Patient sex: M
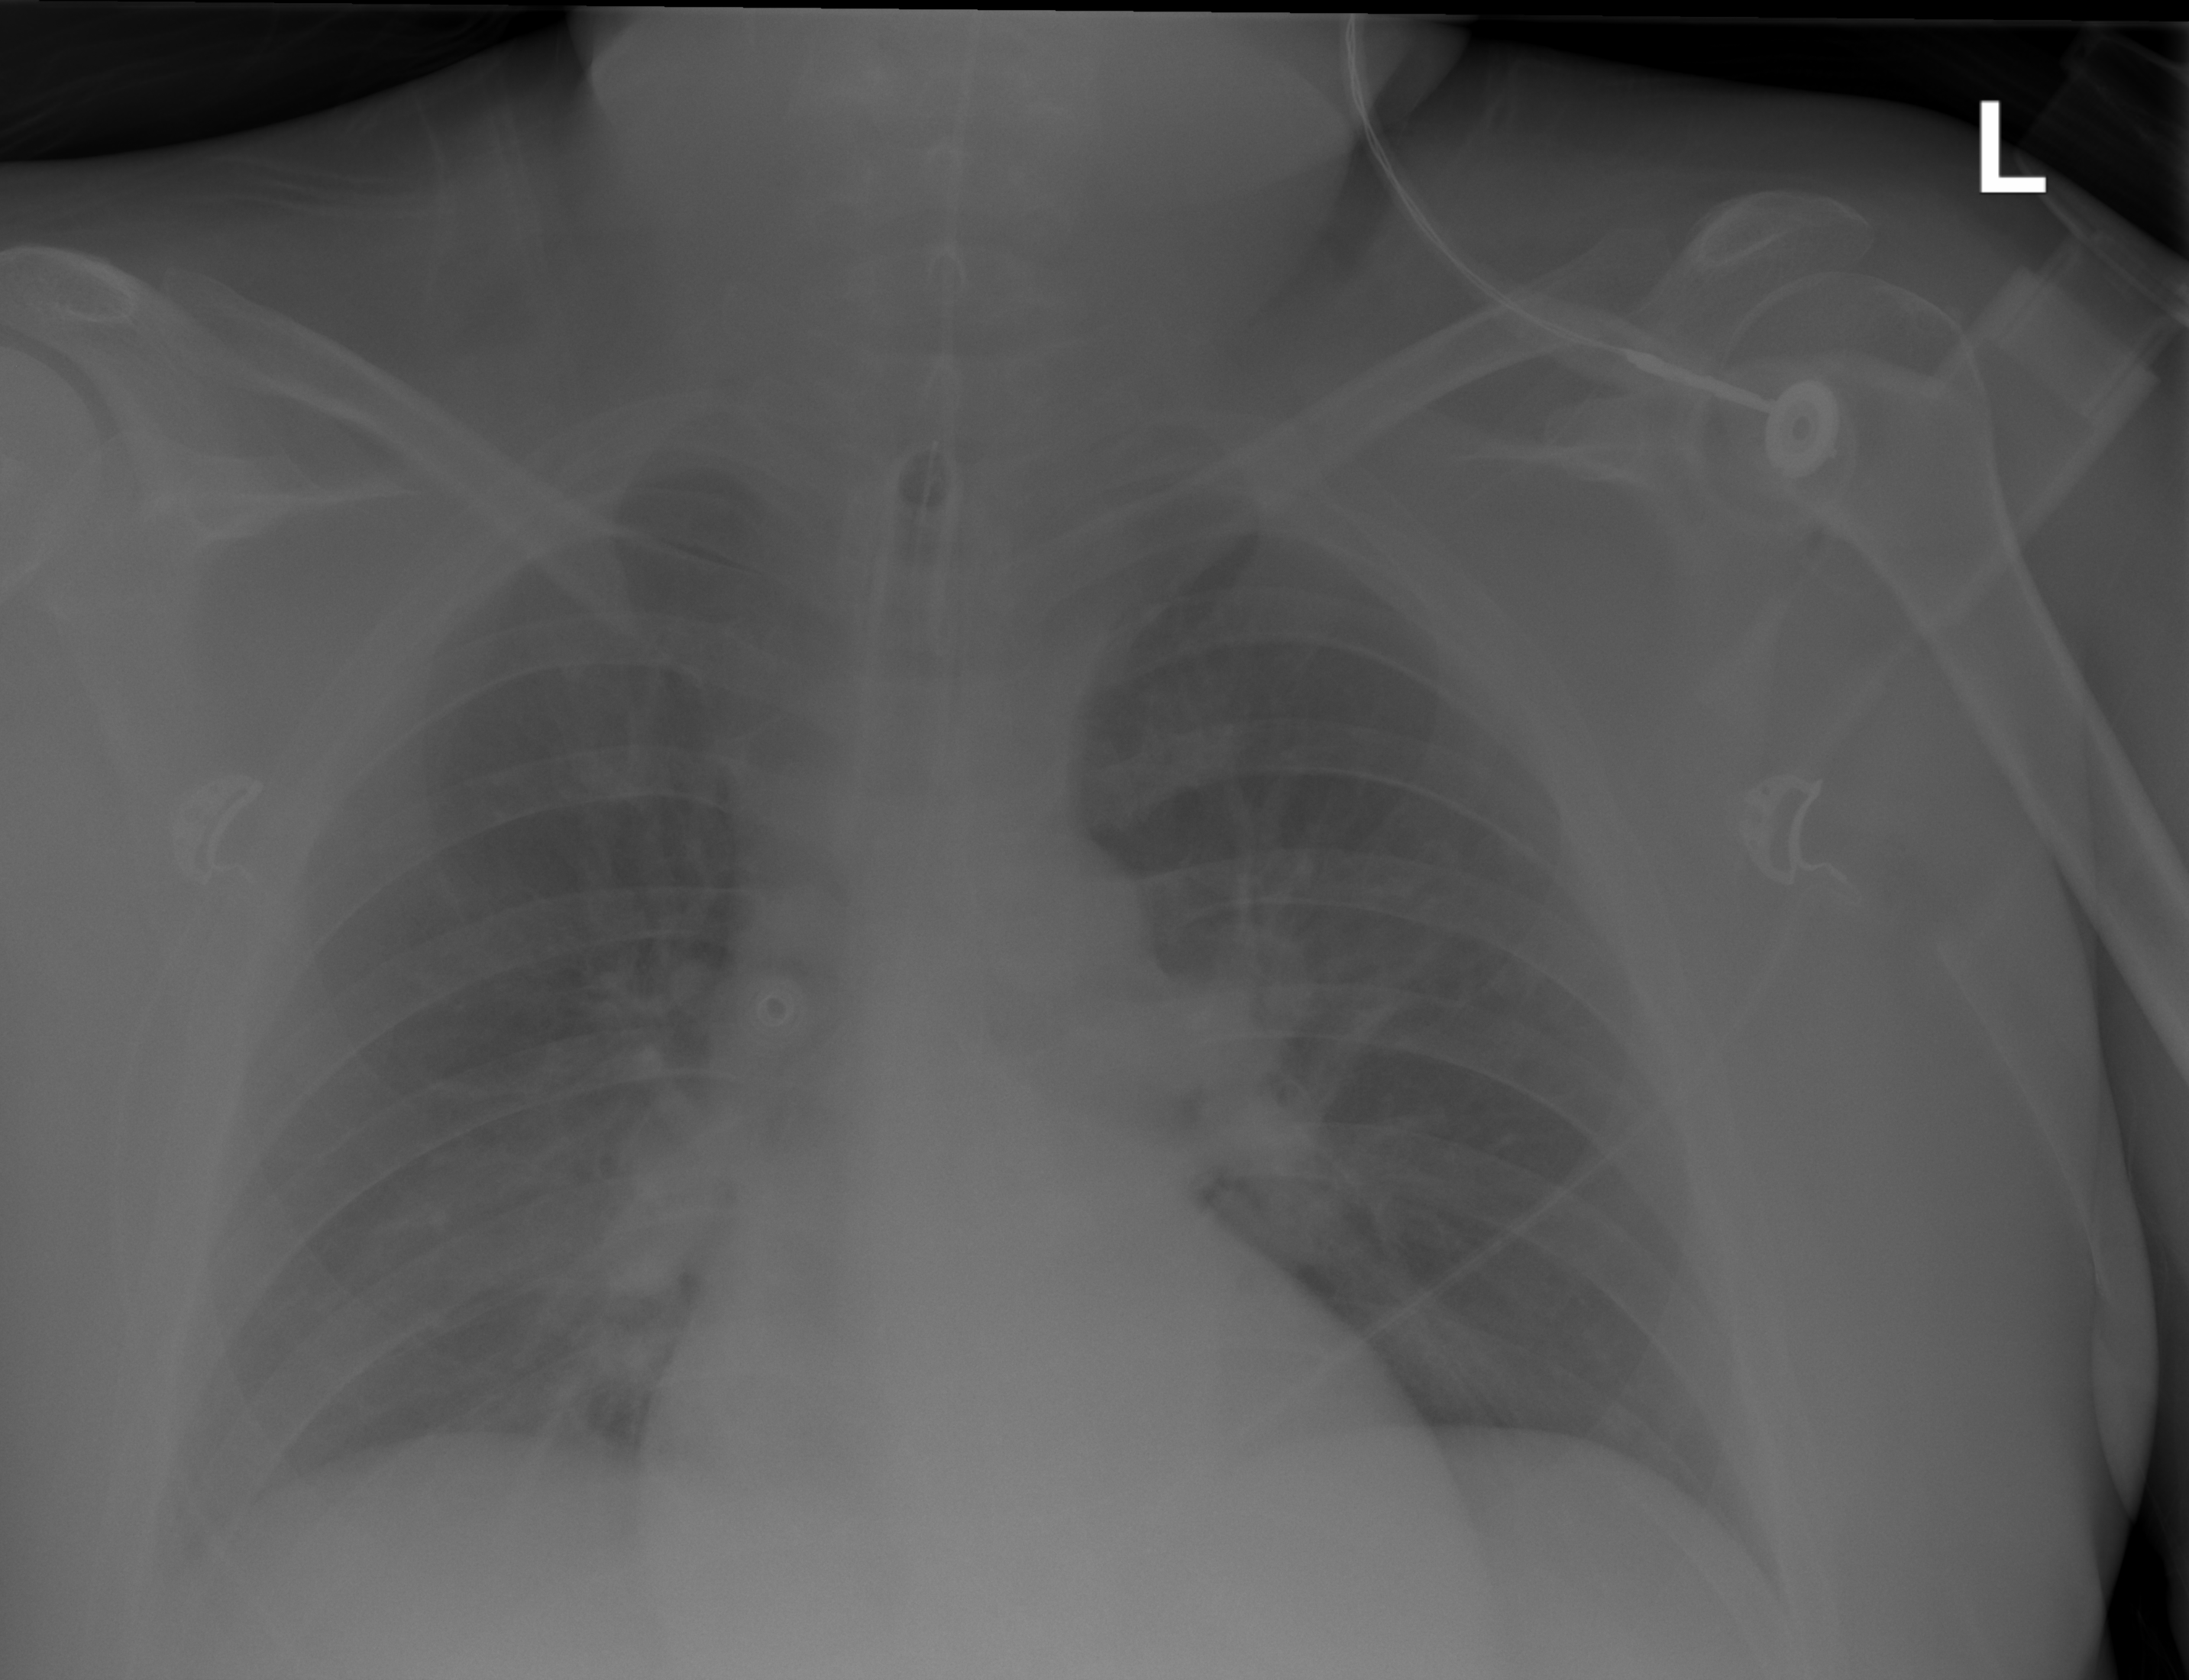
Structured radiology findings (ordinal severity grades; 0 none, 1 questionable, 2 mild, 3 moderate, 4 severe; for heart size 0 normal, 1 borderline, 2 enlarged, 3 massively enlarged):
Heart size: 0
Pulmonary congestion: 1
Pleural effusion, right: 1
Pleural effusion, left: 0
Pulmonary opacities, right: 1
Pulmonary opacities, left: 0
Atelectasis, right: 2
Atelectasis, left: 1